Field crop: maize
Growth stage: 2
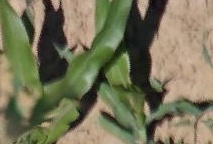
Species: maize